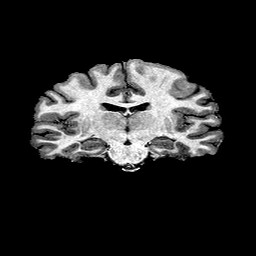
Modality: T1w
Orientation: sagittal
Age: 23
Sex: female
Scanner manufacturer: ge
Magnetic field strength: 3 T
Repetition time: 7.66 s
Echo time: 0.003476 s